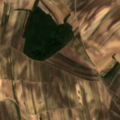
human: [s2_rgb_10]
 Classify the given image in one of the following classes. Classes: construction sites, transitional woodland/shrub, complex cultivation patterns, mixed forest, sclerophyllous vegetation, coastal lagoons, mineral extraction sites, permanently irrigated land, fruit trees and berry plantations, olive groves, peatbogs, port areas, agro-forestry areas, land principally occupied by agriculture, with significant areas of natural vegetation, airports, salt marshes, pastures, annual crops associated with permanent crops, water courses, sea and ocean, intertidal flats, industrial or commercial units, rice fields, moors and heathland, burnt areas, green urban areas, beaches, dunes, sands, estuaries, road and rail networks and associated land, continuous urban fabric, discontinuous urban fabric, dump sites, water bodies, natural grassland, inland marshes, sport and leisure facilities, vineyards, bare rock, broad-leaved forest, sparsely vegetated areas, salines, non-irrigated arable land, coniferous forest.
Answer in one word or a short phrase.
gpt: non-irrigated arable land, vineyards, complex cultivation patterns, land principally occupied by agriculture, with significant areas of natural vegetation